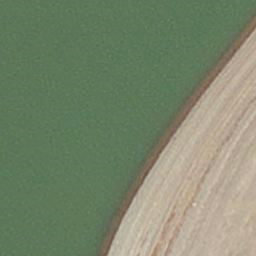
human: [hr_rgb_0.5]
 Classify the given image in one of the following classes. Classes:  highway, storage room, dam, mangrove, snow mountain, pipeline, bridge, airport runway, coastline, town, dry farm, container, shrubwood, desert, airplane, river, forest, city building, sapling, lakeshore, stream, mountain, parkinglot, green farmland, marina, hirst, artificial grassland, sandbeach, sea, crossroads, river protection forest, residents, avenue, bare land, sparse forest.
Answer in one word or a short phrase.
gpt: hirst